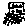
Label: square